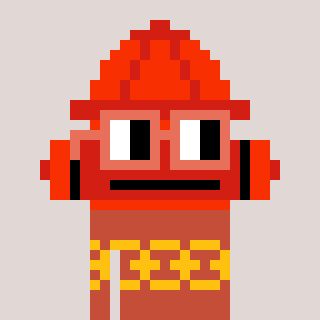
a pixel art character with square orange glasses, a fire hydrant-shaped head and a rust-colored body on a warm background